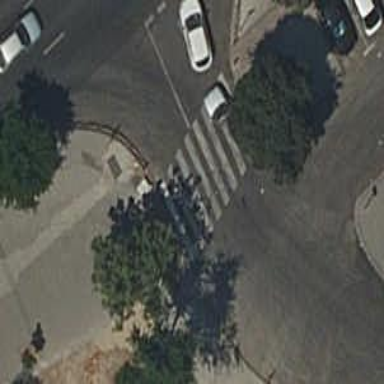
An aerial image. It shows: Kerb barrier.